Question: c#, mysql in my project.
In that i create a rdlc report. I dont know to pass winform textbox value to rdlc report text field.
I googled and try some set of code. but cant get that.
If you worked in report. please help me.
I am doing college project. In that they asked bonafide certificate. So i create a winform With reportviwer, name, course, year, semester, academic year, purpose textboxs and one button. Click the button when the textboxes are filled. those text values want to pass the record textboxes.
Is it possible any way.

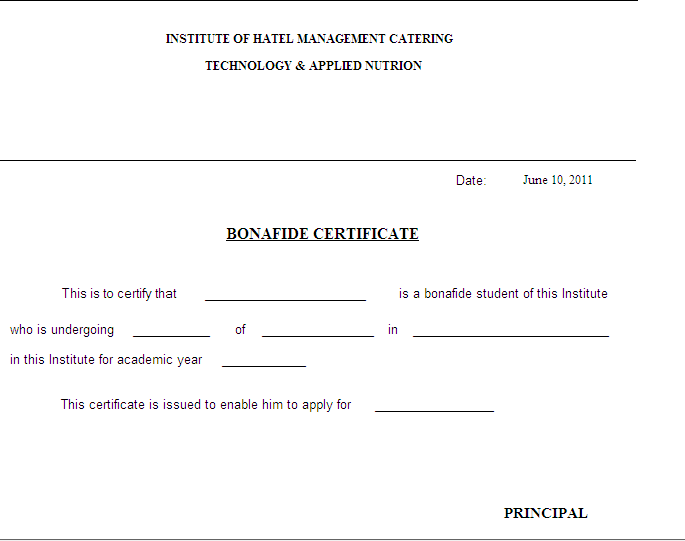
Answer: One way would be to setup a parameter for each of the fields you want to bring in and set the value of the parameter to whatever you want in your C# app. In the report you would then set the value of each text box to be the parameter and it should work just fine.
Or if you are using RDLC files (which you are) you could put your data into a dataset and pass that to the report and then have each field in the report a column in the dataset